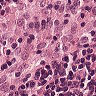
Metastatic tissue present: no